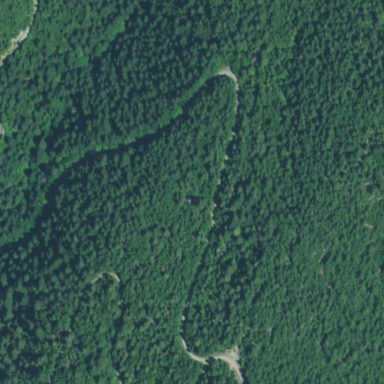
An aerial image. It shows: Serene woodland landscape.